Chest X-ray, PA view. Patient: 70 years old, sex M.
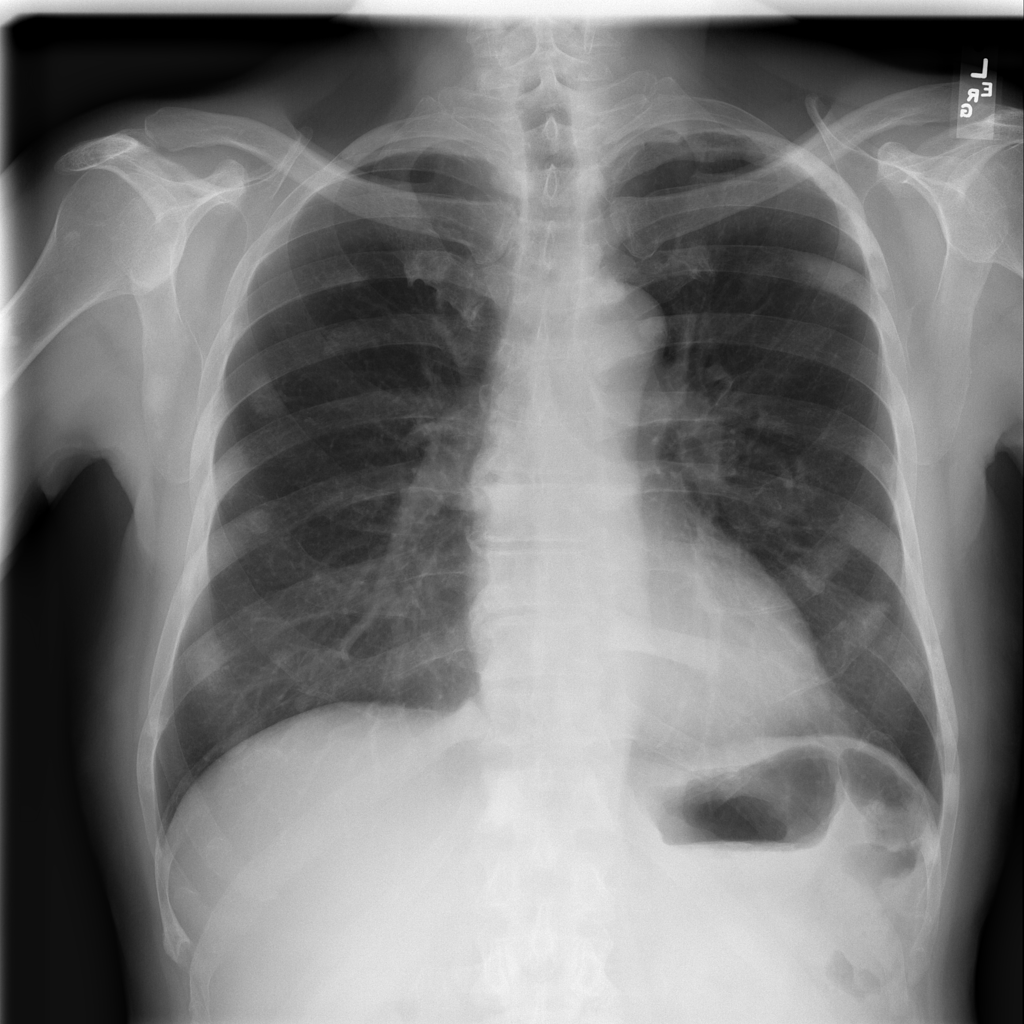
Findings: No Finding